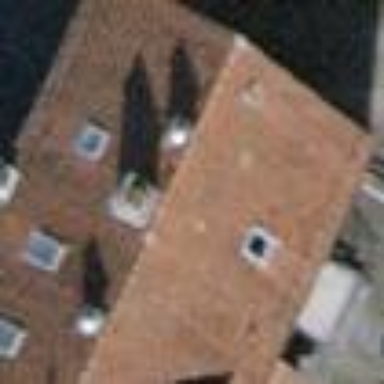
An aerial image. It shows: Building with tile roof.